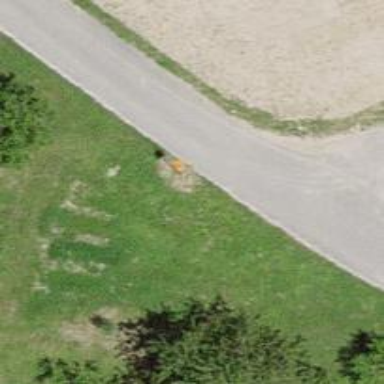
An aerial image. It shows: Aerial marker.